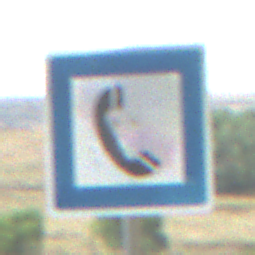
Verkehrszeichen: Fernsprecher
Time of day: Midday
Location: Outdoor (Nature)
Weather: PartlyCloudy
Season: Autumn
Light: Natural